Aerial crown-view tile of a tropical tree (Barro Colorado Island, Panama), acquired 20240813:
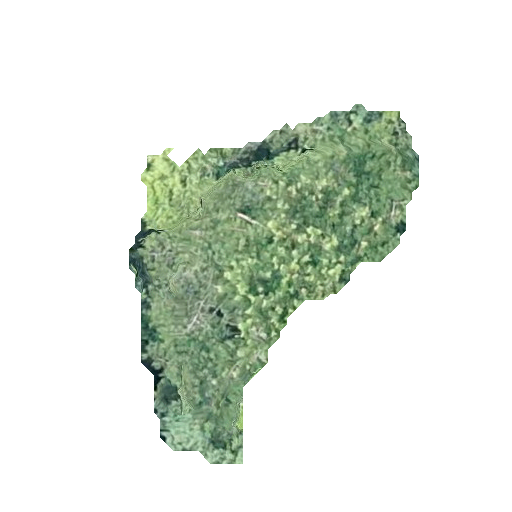
Species: Virola surinamensis
GBIF accepted scientific name: Virola surinamensis
Crown area: 88.566 m²